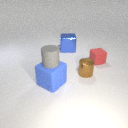
small brown metal cylinder to the right of large blue rubber cube